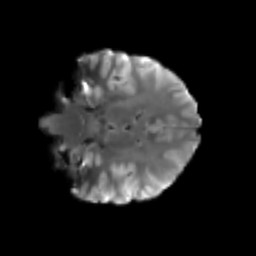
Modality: T2w
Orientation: coronal
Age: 24
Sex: female
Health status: healthy
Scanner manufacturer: siemens
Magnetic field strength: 3 T
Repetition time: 3.6 s
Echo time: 0.092 s